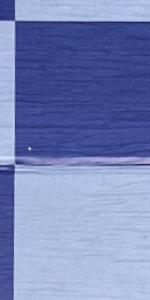
Label: Empty